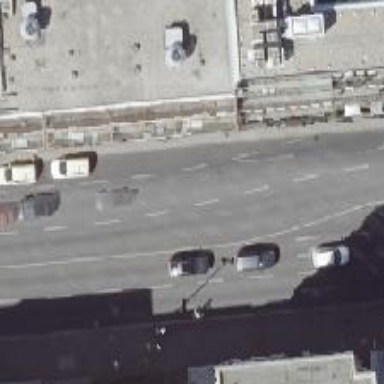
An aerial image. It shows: Taxi stand.